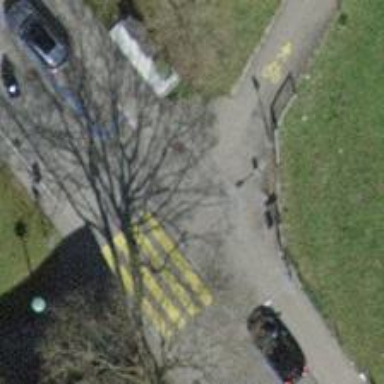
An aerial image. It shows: Uncontrolled zebra pedestrian crossing with traffic calming table.